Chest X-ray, AP view. Patient: 58 years old, sex M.
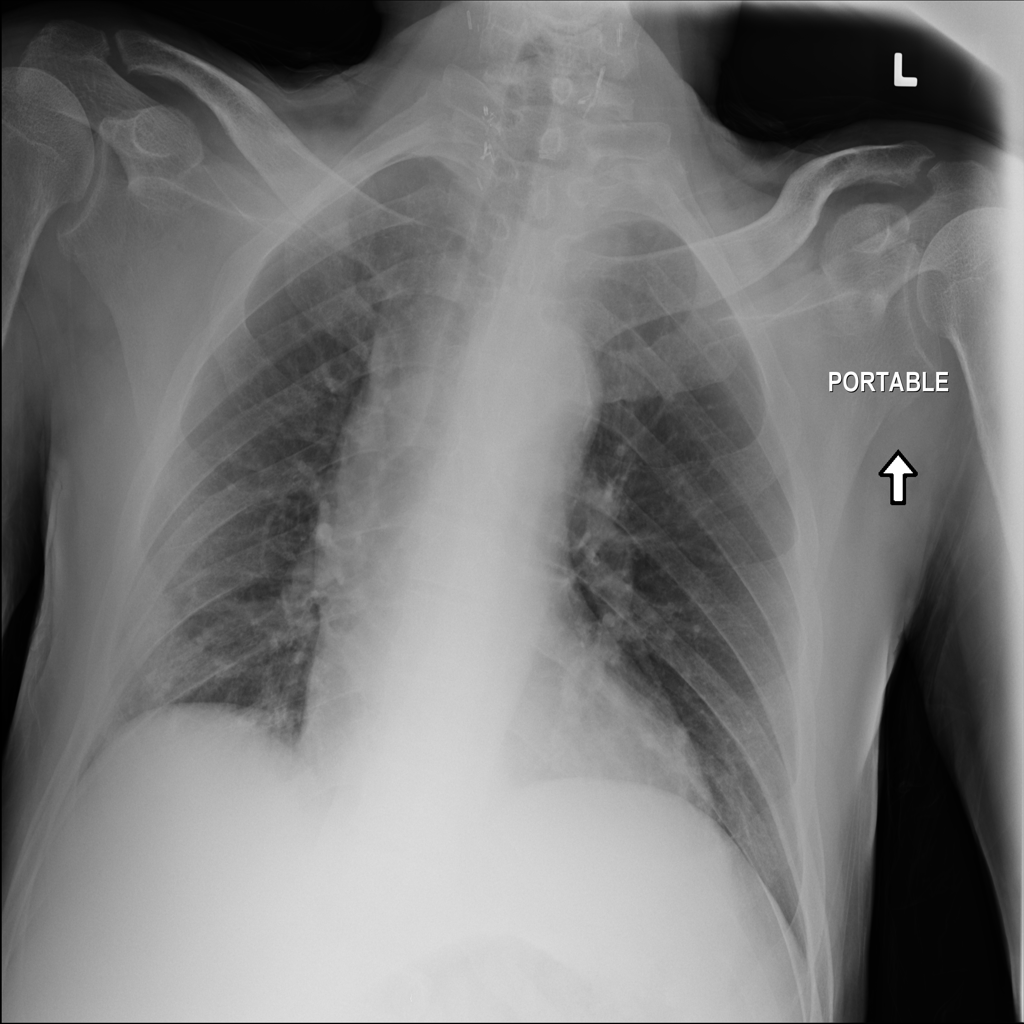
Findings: Infiltration